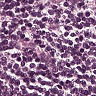
Metastatic tissue present: no